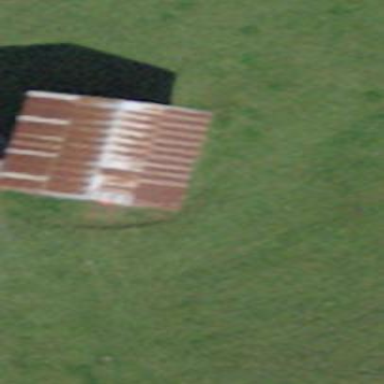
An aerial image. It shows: Rural barn.